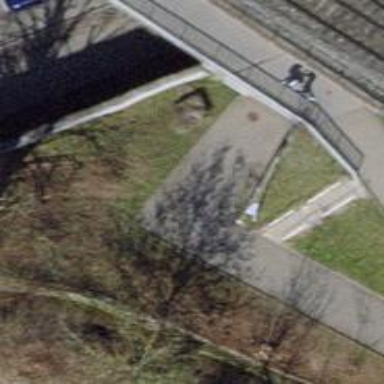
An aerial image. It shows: Cycleway.